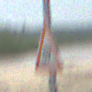
Verkehrszeichen: SchleuderOderRutschgefahr
Umgebung: Roofed, Beach
Tageszeit: Midday
Wetter: Overcast
Licht: Natural
Jahreszeit: NotSpecified
Kontrast: LowContrast